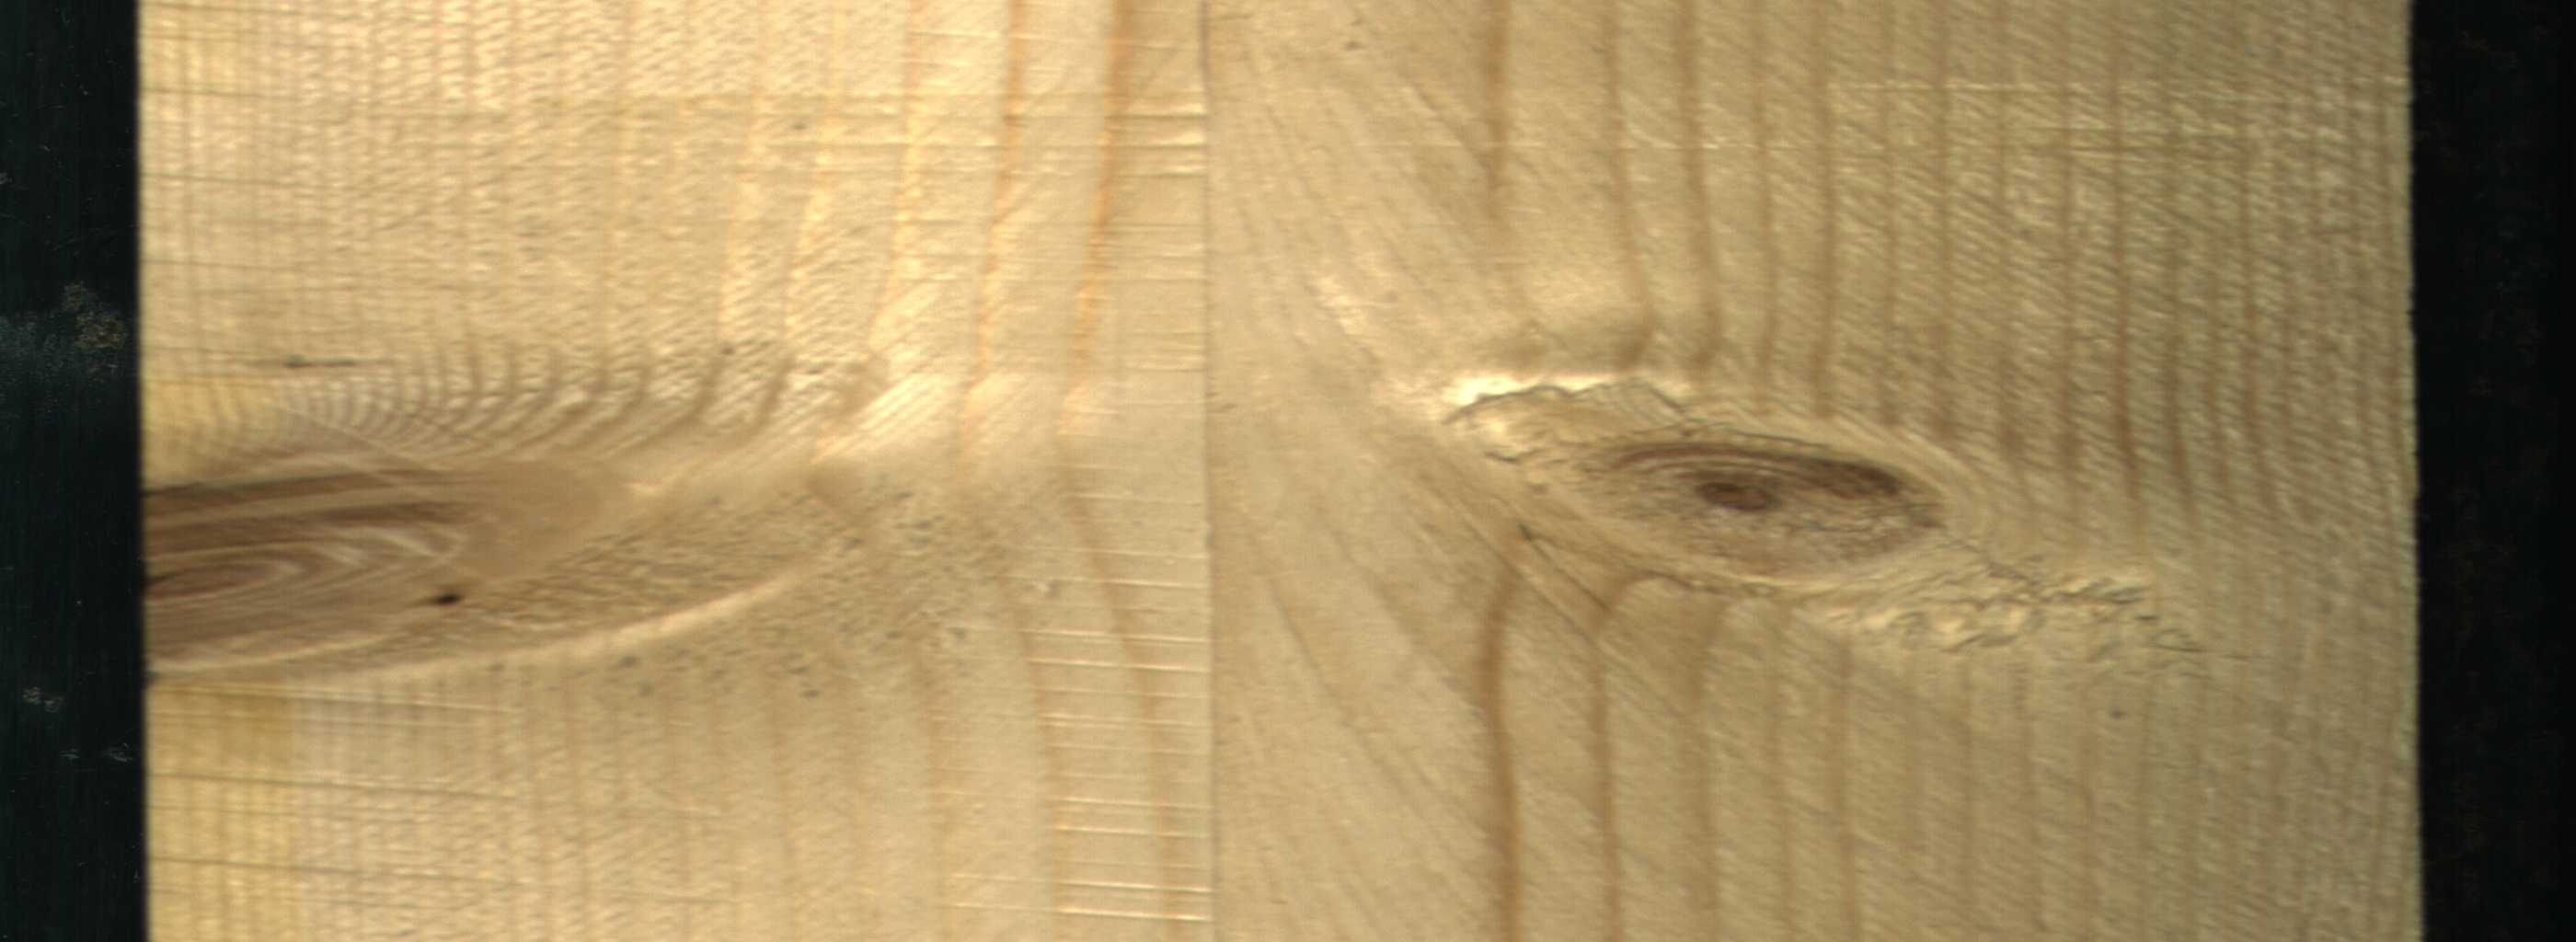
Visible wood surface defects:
Live_Knot
Live_Knot